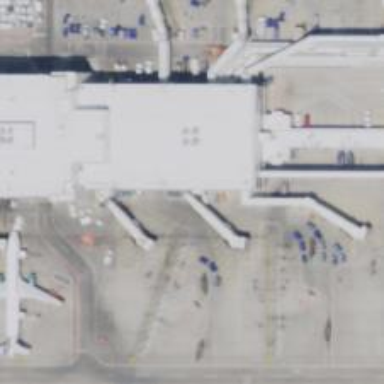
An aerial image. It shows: Airport gate.